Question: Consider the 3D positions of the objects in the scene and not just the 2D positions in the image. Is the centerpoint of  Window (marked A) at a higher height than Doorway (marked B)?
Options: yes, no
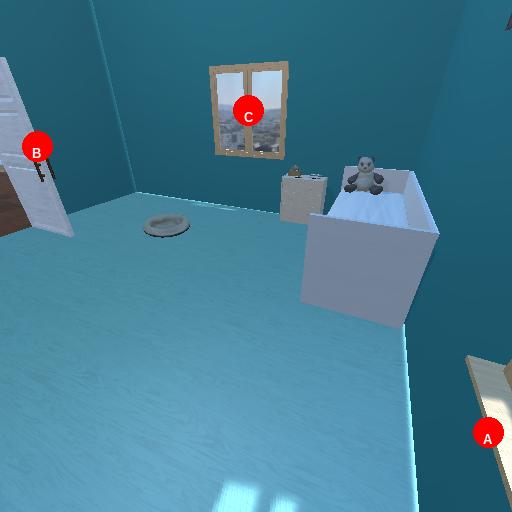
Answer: yes